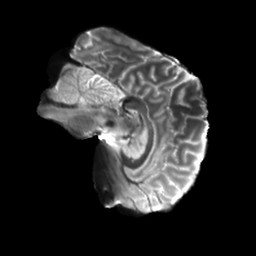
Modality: T2w
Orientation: sagittal
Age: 26
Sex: female
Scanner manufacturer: siemens
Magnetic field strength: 6.98 T
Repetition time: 7.776 s
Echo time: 0.076 s